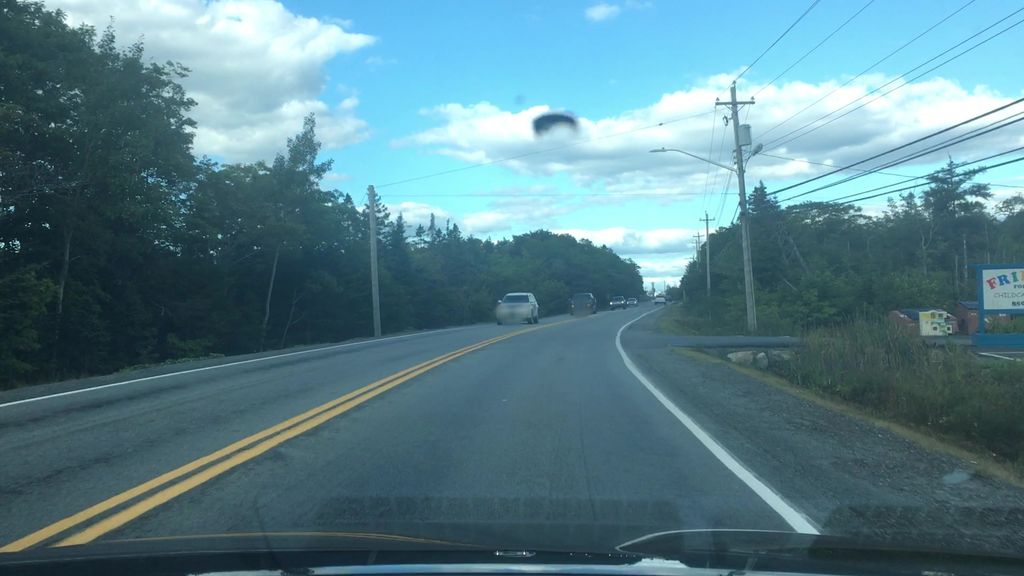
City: halifax